Question: I have a relatively simple excel issue, but I can't seem to get it working.
Here is my chunk of spreadsheet :

For some reason, when I sort by "Resource" column(ascending), it only will sort the resource column. But all the others columns( Dev ID#, INT481 Development, etc), stay exactly the same. I want to have all other columns shift positions also.
Does this have to do with any formulas, possibly? Because if I do a vanilla 2-column table in another spreadsheet, then it keeps both columns fixed together when I do the same sort. But here, it only sorts the Resource columns, but the others stay the same.
thanks!
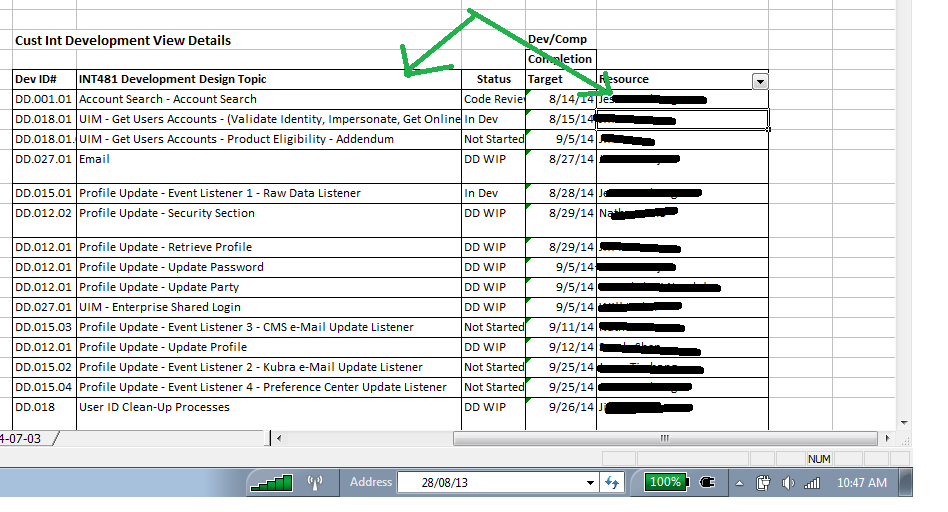
Answer: Do you have a hidden column between the resource column and the rest of the table? If you do, and it has empty values, then Excel has trouble determining what to include in the sort unless you specifically select the whole table manually first.
From your screenshot you appear to have only applied the filter/sort to the resource column. You need to select the entire table before you tell Excel to sort (it will ask which column(s) you want to sort by if there's more than one, and you can even line up several conditions in the order of your preference, e.g. sort by Column E, A-Z, then by Column A, Z-A, and so on).